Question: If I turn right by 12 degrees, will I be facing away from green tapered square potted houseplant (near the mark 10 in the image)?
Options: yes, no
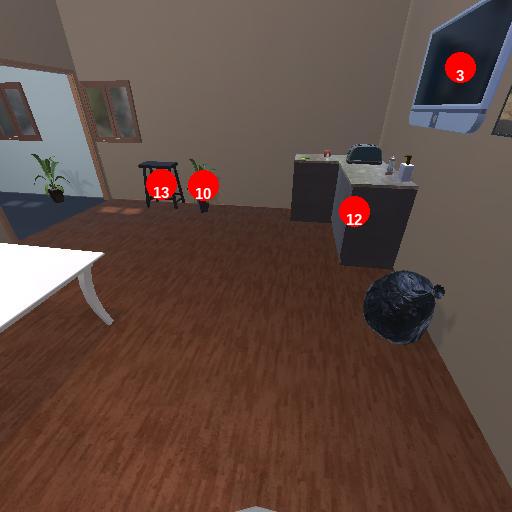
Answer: yes